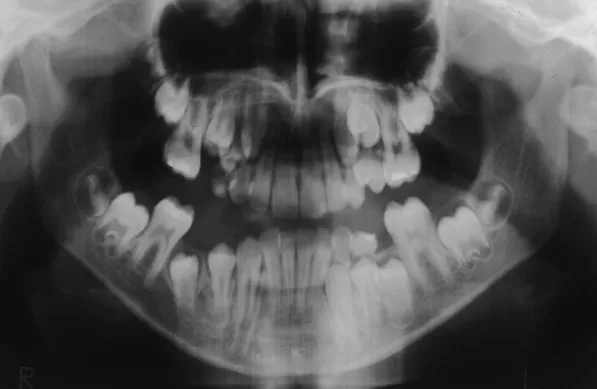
Panoramic radiographic view demonstrating chronologically delayed eruption and radicular abnormalities of the second molars.
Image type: radiology (x_ray)